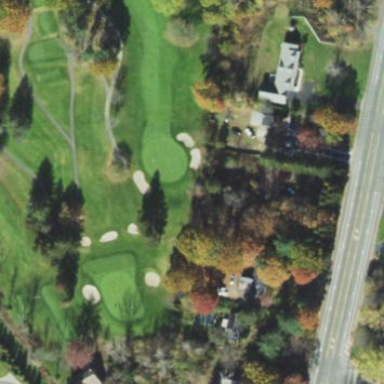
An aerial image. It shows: Golf pitch.